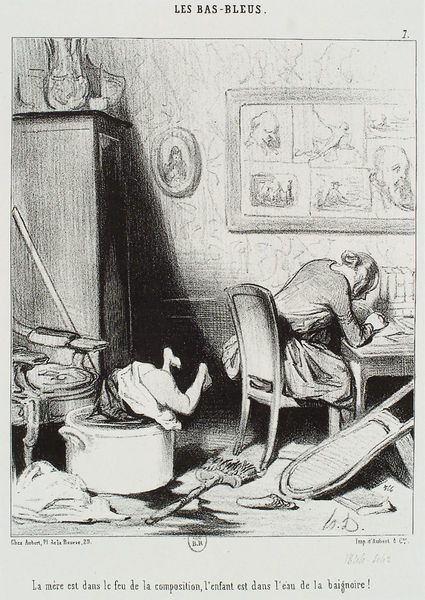
Titel: La mère est dans le feu de al composition, l’enfant est dans l’eau de la baignoire!; aus er Serie: Les Bas-bleus
Künstler: Honoré Daumier
Institution: Paris, Bibliothèque Nationale
Schlagwörter: mann, frau, frisur, kleid, raum, rücken, stuhl, tisch, zeichnung, bart, knoten, bild, möbel, busch, interieur, sessel, kind, mutter, arbeit, oval, topf, bilder, schrank, graphik, französisch, besen, druck, schreiben, wilhelm, umgekippt, eimeer, durr, beseb, stuhl umgefallen, renkarikatur